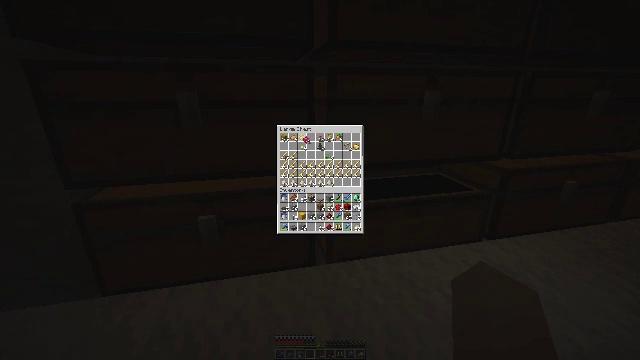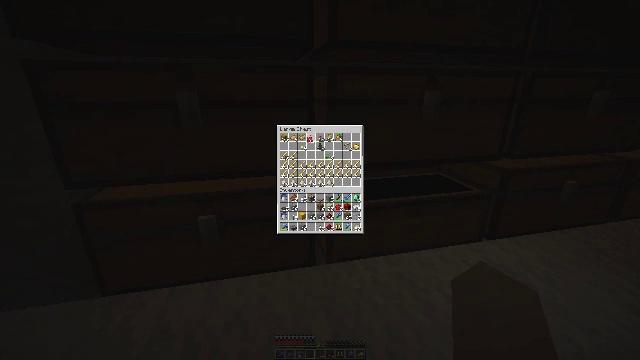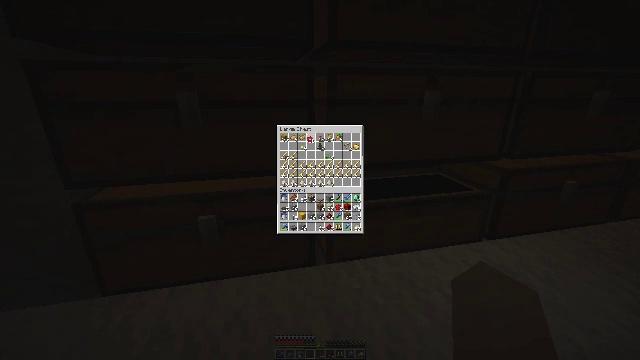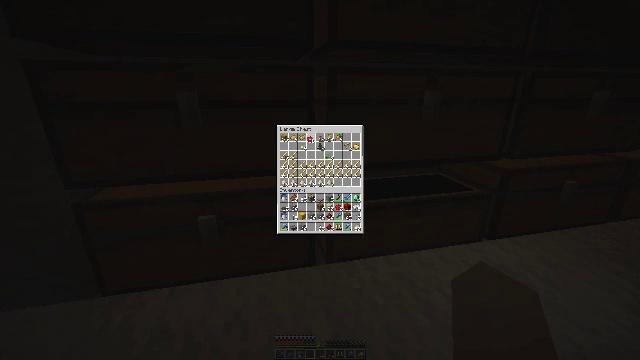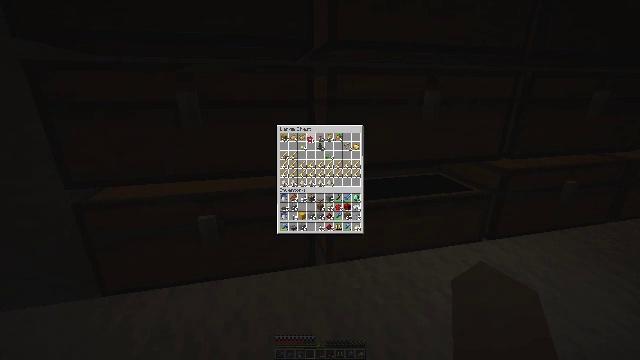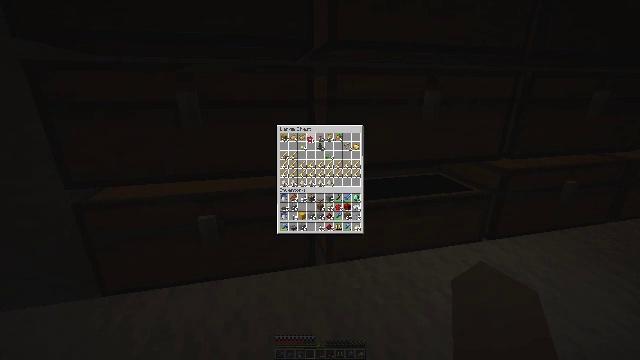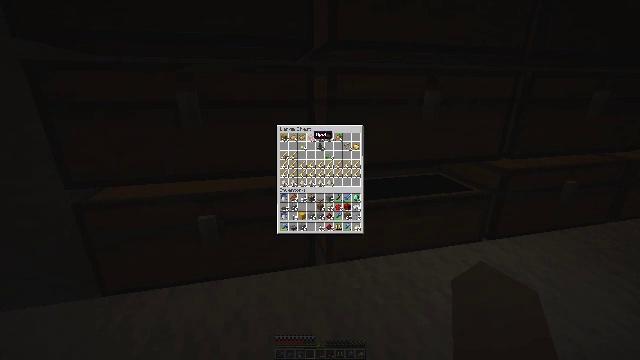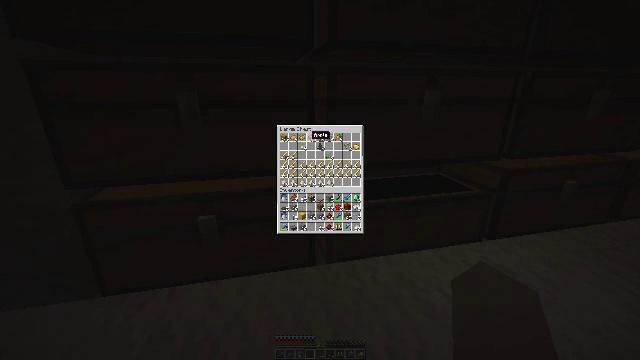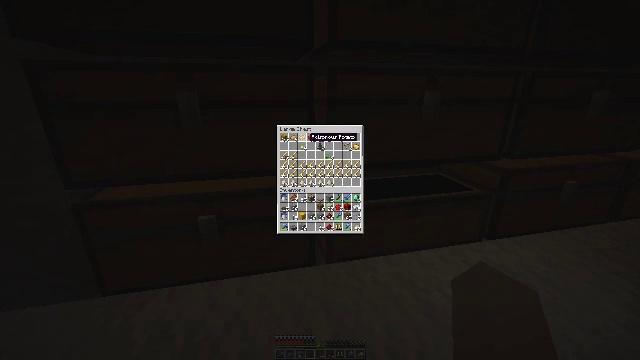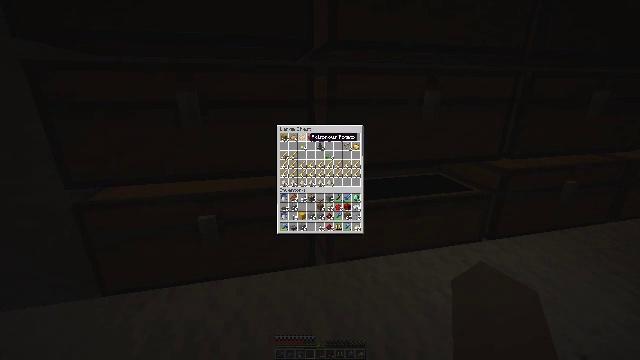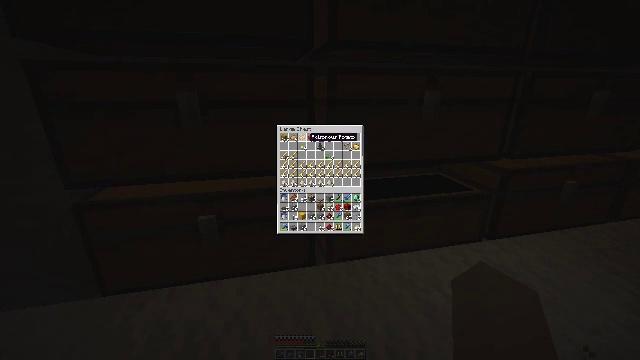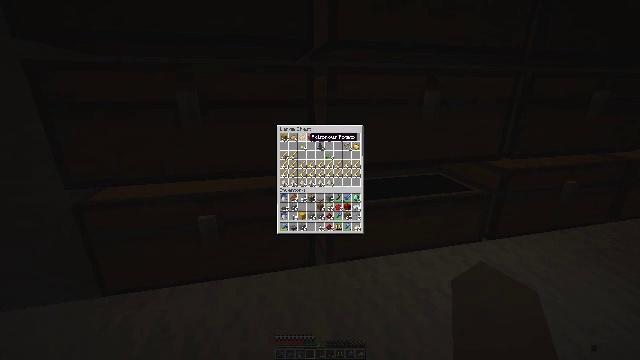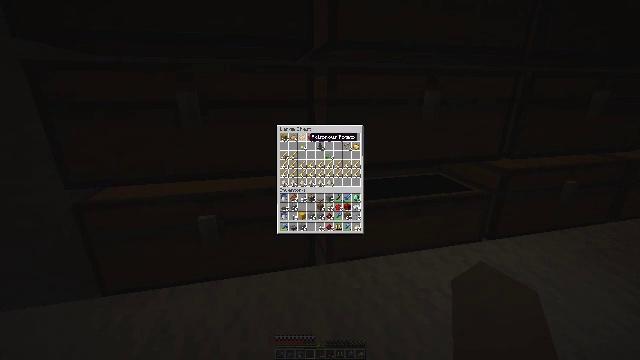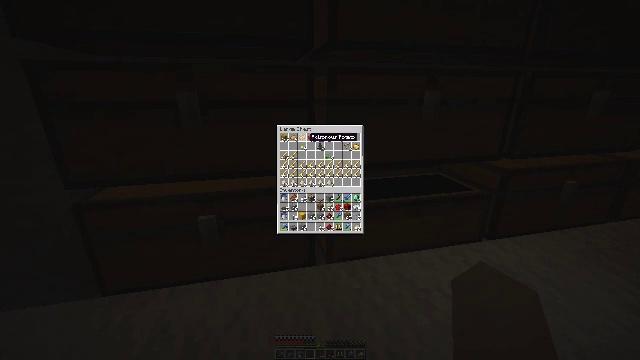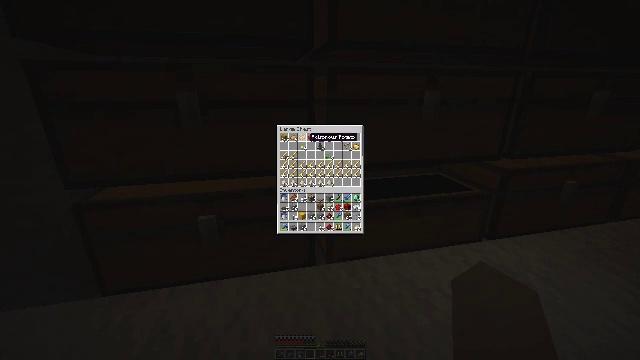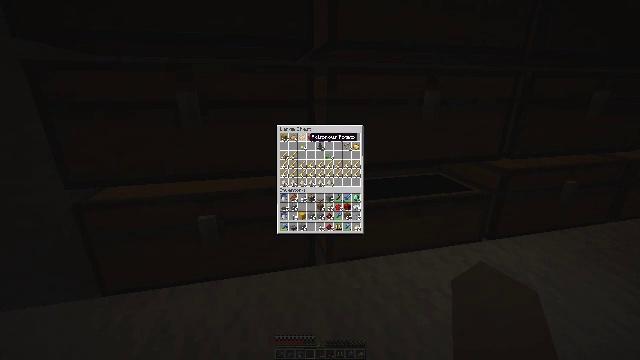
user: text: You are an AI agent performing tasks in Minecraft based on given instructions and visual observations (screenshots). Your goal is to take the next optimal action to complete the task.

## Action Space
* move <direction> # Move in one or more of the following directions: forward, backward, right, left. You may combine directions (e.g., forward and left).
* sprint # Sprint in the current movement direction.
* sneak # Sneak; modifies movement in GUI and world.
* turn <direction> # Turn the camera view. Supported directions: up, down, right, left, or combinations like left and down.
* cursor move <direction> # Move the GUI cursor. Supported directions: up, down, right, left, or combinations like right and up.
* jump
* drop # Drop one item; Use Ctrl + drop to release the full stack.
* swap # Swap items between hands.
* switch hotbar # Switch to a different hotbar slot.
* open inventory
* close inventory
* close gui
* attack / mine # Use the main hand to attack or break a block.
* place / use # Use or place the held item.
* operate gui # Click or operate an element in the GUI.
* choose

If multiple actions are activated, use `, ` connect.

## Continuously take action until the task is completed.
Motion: motion action
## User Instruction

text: Collect the lectern by destroying it.
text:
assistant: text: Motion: turn right
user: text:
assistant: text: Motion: no_op
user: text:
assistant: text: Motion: attack / mine
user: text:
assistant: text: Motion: attack / mine
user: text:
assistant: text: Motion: attack / mine
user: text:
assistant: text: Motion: no_op
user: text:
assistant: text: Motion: no_op
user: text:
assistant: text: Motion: no_op
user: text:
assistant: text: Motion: no_op
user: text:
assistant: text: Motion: no_op
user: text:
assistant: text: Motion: no_op
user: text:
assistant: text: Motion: no_op
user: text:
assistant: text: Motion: no_op
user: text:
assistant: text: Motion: no_op
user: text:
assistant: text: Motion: no_op
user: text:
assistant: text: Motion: no_op
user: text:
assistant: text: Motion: turn right
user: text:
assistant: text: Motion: turn right and down, close inventory
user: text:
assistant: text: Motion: turn right, close inventory
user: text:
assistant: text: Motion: turn right, close inventory
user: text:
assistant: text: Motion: no_op
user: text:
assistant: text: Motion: turn right and up
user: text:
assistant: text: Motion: turn right and up
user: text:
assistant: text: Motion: turn right and up
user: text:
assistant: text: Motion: no_op
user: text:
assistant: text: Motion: no_op
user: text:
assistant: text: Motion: no_op
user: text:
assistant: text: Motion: no_op
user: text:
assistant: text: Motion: no_op
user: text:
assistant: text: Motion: no_op